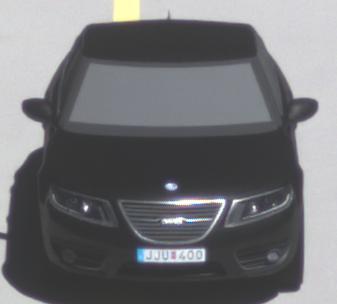
Make: Saab
Model: 5-Sep
Detailed model: 9-5 1.6T
Model produced from: 2010/06
Model produced until: 2011/12
Doors: 4
Color: black
Road condition: dry road
Daytime: midday
Contrast: high contrast